Interaction volume radius: 5 \u00c5
Interaction volume height: 10 \u00c5
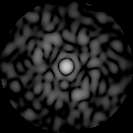
Disorder parameter: 0.8291